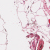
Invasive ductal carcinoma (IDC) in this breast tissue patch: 0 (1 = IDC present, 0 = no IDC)